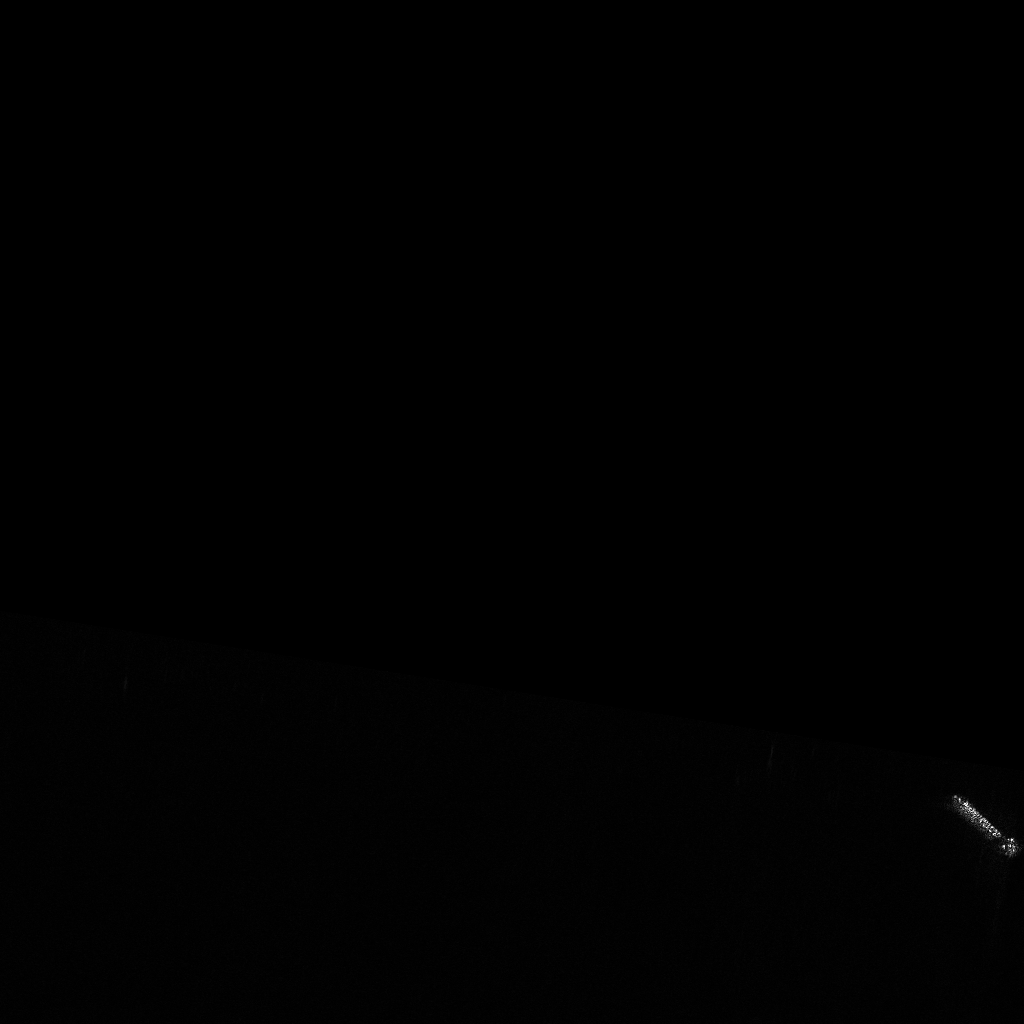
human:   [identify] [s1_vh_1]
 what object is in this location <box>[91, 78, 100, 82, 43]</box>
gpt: <ref>1 large container at the bottom right</ref>